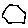
Label: hexagon